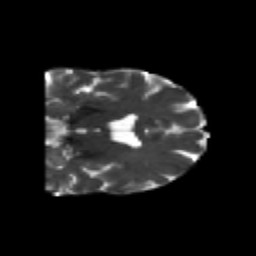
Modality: T2w
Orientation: coronal
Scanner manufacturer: siemens
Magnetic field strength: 3 T
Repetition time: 6.8 s
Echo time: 0.093 s